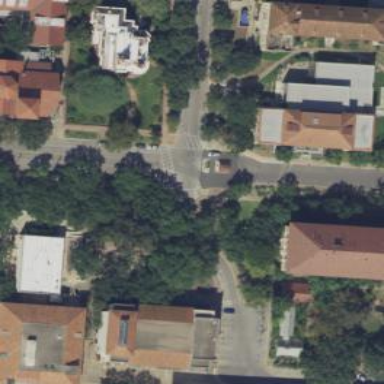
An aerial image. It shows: Living street.